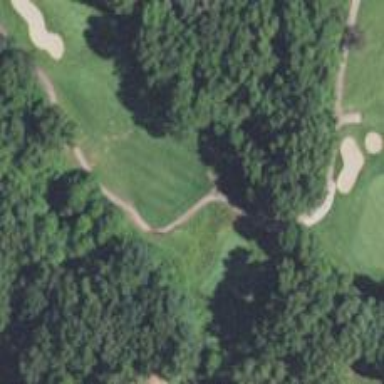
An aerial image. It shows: Service road designated as golf cart path.